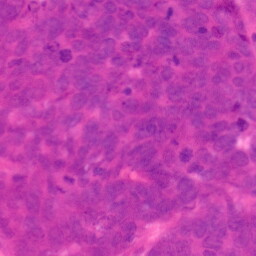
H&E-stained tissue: Colon